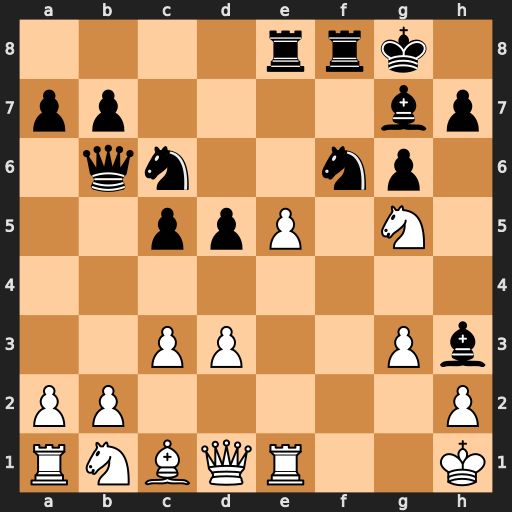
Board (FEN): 4rrk1/pp4bp/1qn2np1/2ppP1N1/8/2PP2Pb/PP5P/RNBQR2K
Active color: w
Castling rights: -
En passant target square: -
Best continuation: exf6 Rxe1+ Qxe1 Bd7 fxg7